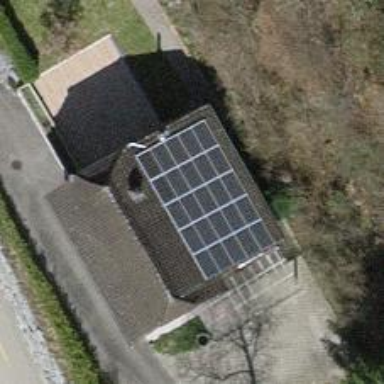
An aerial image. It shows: Solar power generator using photovoltaic method with solar photovoltaic panel types.